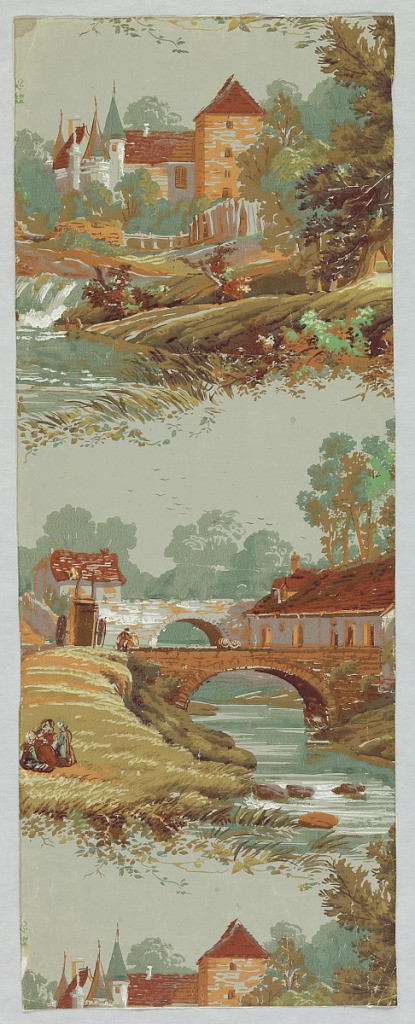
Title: Sidewall
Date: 1890–1900
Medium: Machine-printed
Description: Vertical rectangle, an incomplete width with two repeating motifs; a man on house and trees, alternating with a stream with bridges, houses, and people on a steep bank.